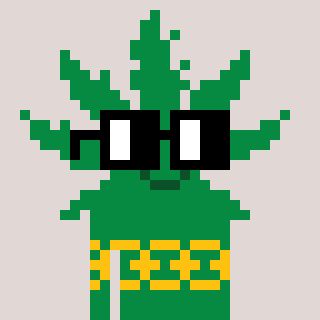
a pixel art character with square black glasses, a weed-shaped head and a green-colored body on a warm background